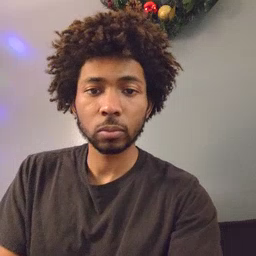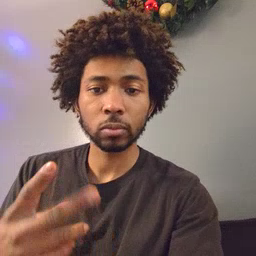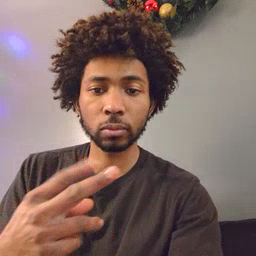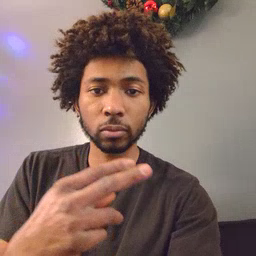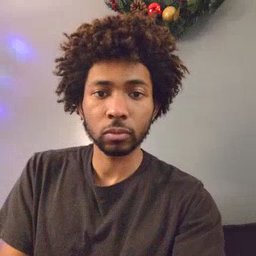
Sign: cut